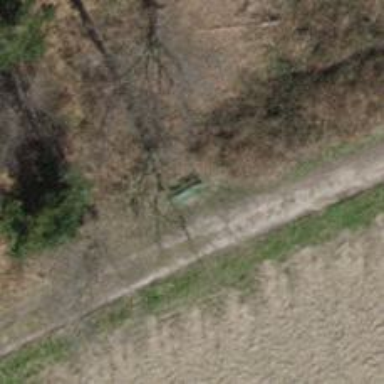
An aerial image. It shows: Bench.